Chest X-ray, PA view. Patient: 48 years old, sex F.
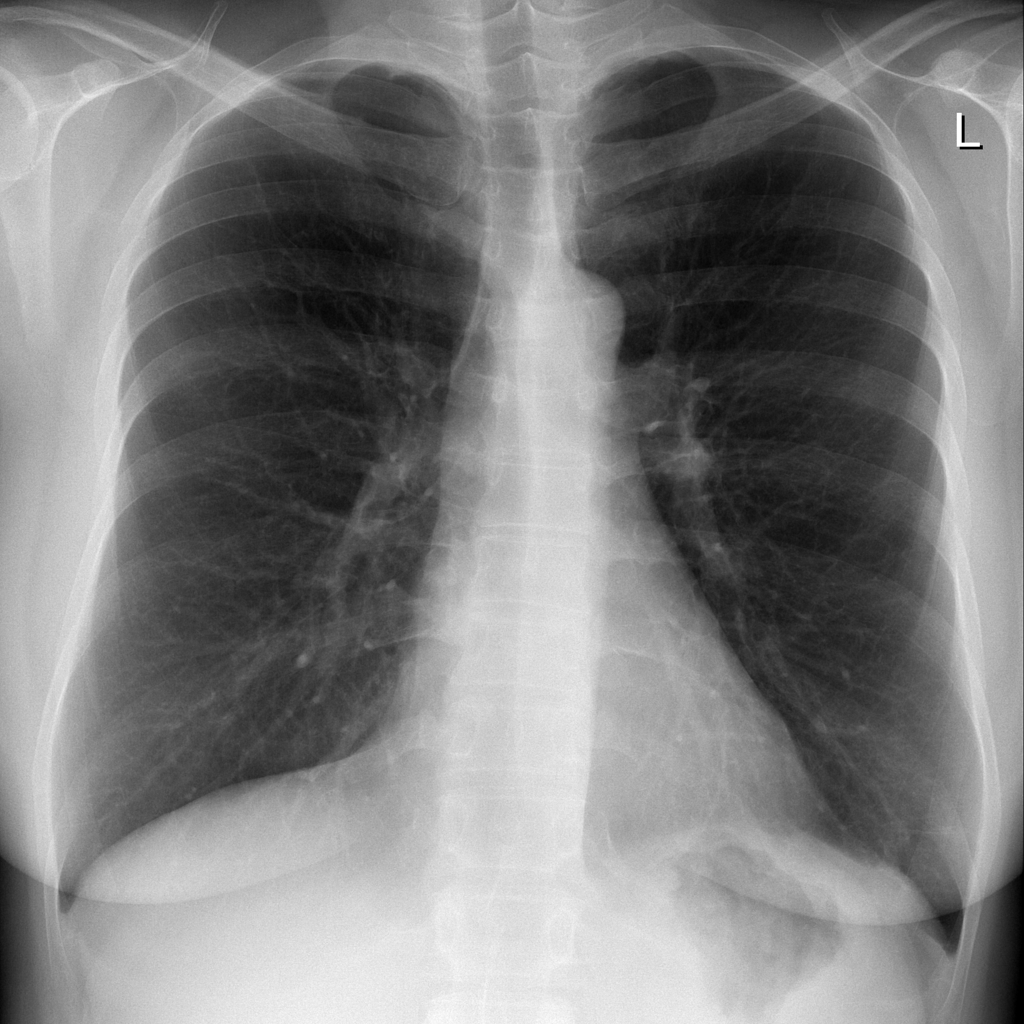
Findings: No Finding